Interaction volume radius: 10 \u00c5
Interaction volume height: 10 \u00c5
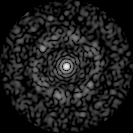
Disorder parameter: 0.8023